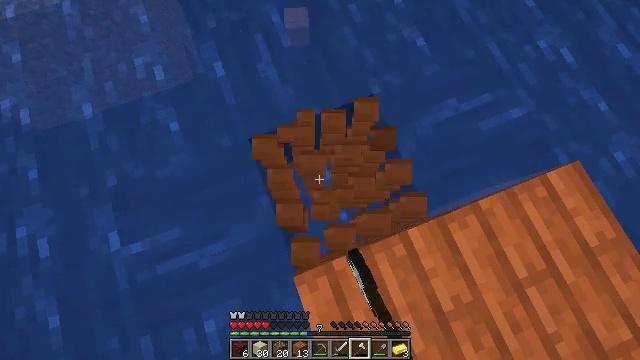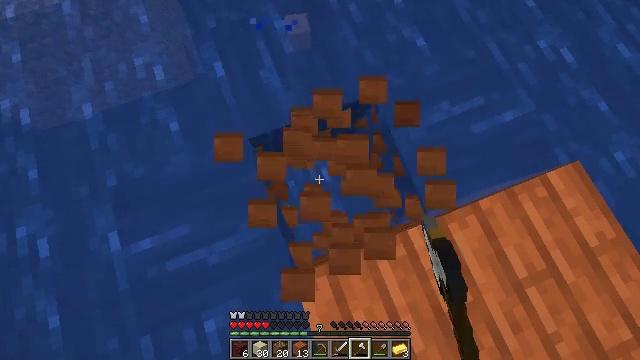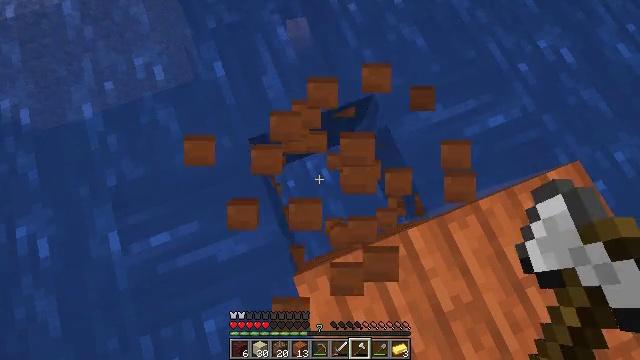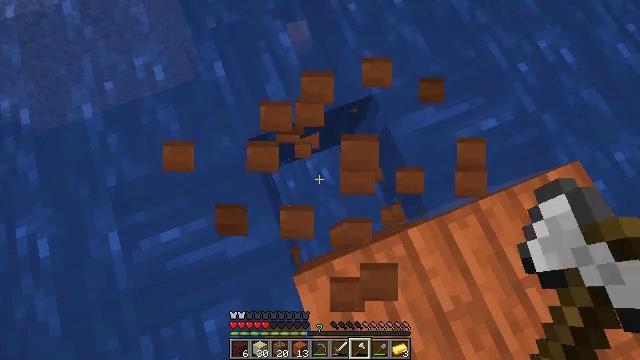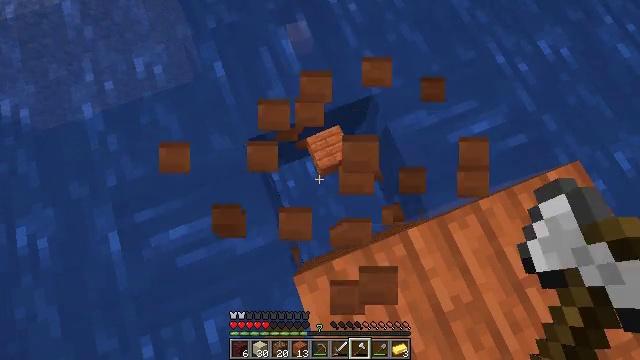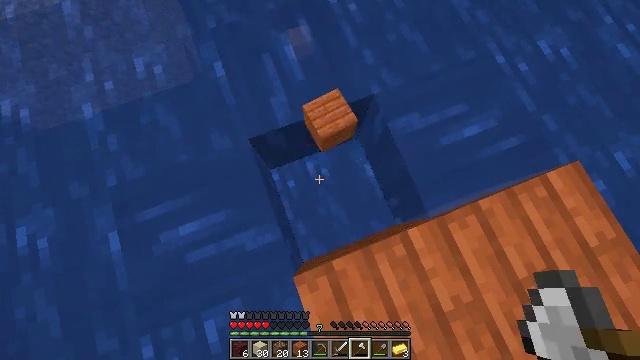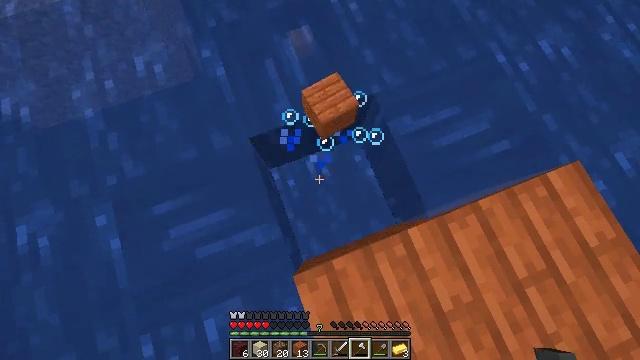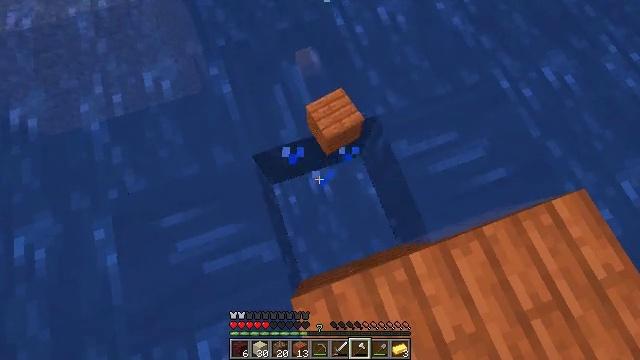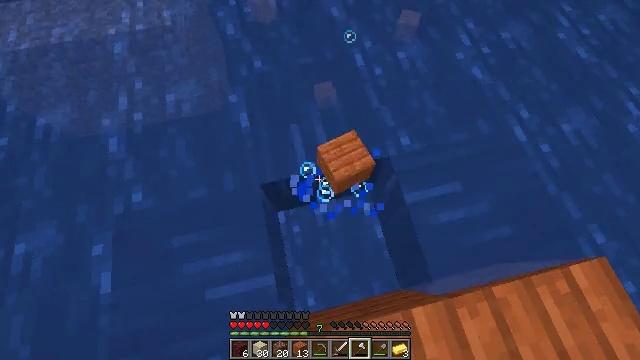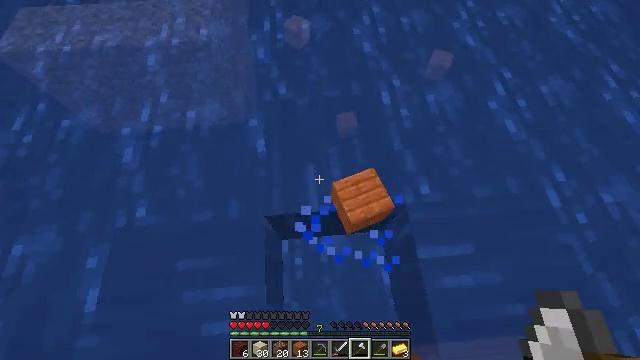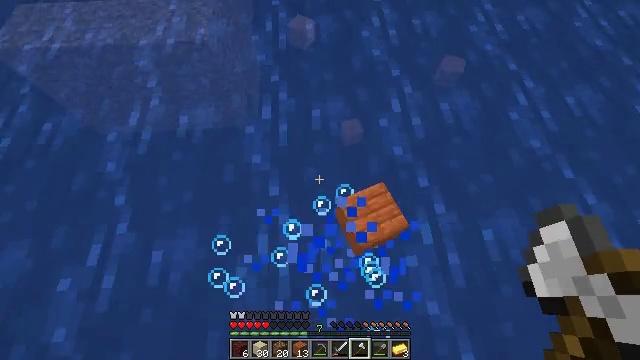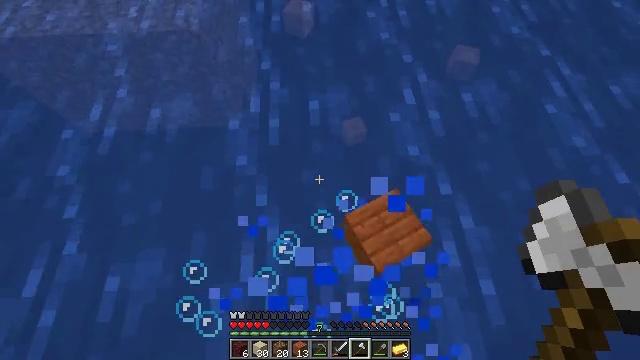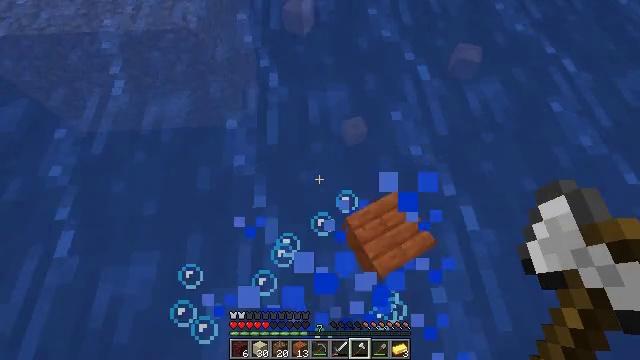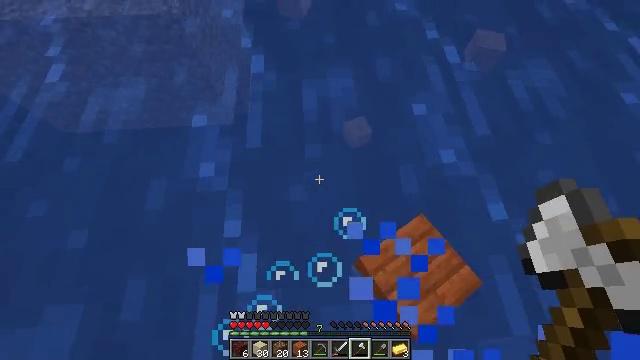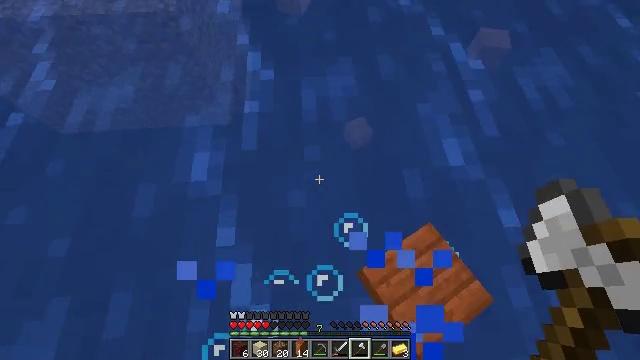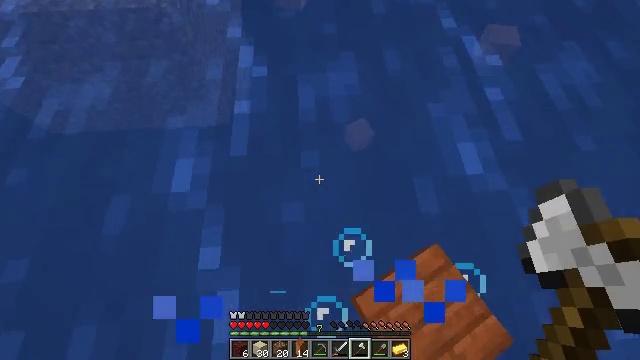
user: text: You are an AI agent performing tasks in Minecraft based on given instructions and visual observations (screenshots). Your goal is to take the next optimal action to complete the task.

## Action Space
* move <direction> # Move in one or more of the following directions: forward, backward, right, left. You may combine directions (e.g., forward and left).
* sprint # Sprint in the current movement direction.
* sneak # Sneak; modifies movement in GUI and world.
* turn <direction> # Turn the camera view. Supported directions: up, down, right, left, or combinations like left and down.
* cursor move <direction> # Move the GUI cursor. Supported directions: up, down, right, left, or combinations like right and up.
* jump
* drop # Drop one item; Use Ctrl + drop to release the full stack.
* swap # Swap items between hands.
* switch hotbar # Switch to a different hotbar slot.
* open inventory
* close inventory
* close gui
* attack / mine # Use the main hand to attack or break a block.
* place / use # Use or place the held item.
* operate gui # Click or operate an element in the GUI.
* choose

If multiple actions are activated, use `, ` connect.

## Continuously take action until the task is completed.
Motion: motion action
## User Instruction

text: Mine acacia planks.
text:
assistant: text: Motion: attack / mine
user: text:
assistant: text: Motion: attack / mine
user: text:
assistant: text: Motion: attack / mine
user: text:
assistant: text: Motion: attack / mine
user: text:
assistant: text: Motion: attack / mine
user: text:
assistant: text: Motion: attack / mine
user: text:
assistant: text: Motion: move forward, turn left and up
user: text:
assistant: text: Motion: move forward, turn left and up
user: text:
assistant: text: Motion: move forward, turn left and up
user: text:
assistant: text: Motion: move forward, turn left
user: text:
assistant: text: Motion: move forward
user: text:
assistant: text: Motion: move forward
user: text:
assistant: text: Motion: move forward
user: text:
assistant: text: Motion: move forward
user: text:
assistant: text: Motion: move forward
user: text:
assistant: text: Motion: no_op
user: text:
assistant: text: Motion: no_op
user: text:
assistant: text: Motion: sneak
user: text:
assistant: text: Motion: sneak, turn right and up
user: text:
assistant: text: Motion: sneak, turn right and up
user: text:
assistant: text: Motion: sneak, turn right and up
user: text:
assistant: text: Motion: sneak, turn right and up
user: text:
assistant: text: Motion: sneak, turn right and up
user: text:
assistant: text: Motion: sneak, turn up
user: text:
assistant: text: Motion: sneak
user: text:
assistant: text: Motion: sneak, turn up
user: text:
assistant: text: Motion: sneak, turn right and up
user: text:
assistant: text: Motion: sneak, turn right and up
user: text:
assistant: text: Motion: sneak, turn right and up
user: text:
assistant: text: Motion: sneak, turn right and up